Question: Why does the report viewer show "?" instead of the total pages.
how can I force it to calculate the total pages of the report ?

P.S same happens in the web component of the report viewer control.
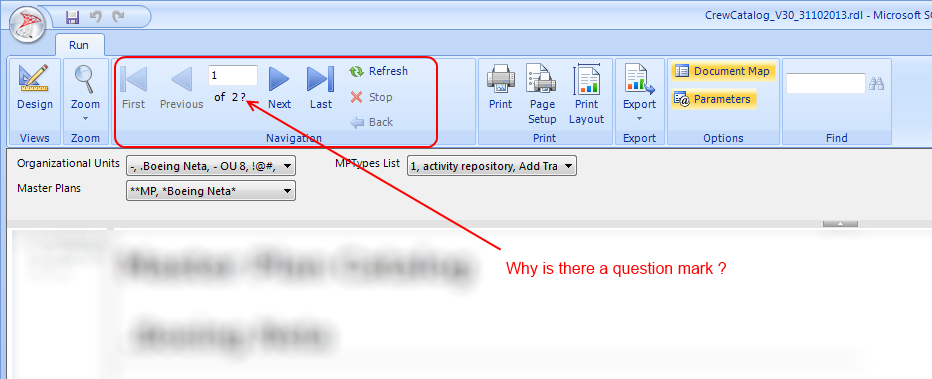
Answer: Have a look at this suggested solution <URL>
<URL>